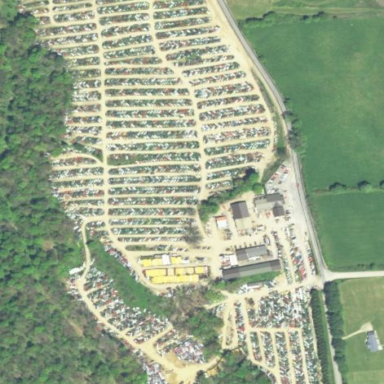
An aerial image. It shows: Industrial area designated for auto wrecking activities.